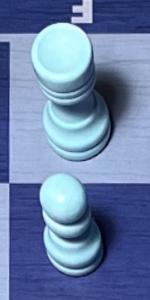
Label: Pawn_White